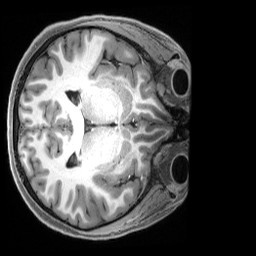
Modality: T1w
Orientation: axial
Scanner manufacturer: siemens
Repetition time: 2.5 s
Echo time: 0.00231 s